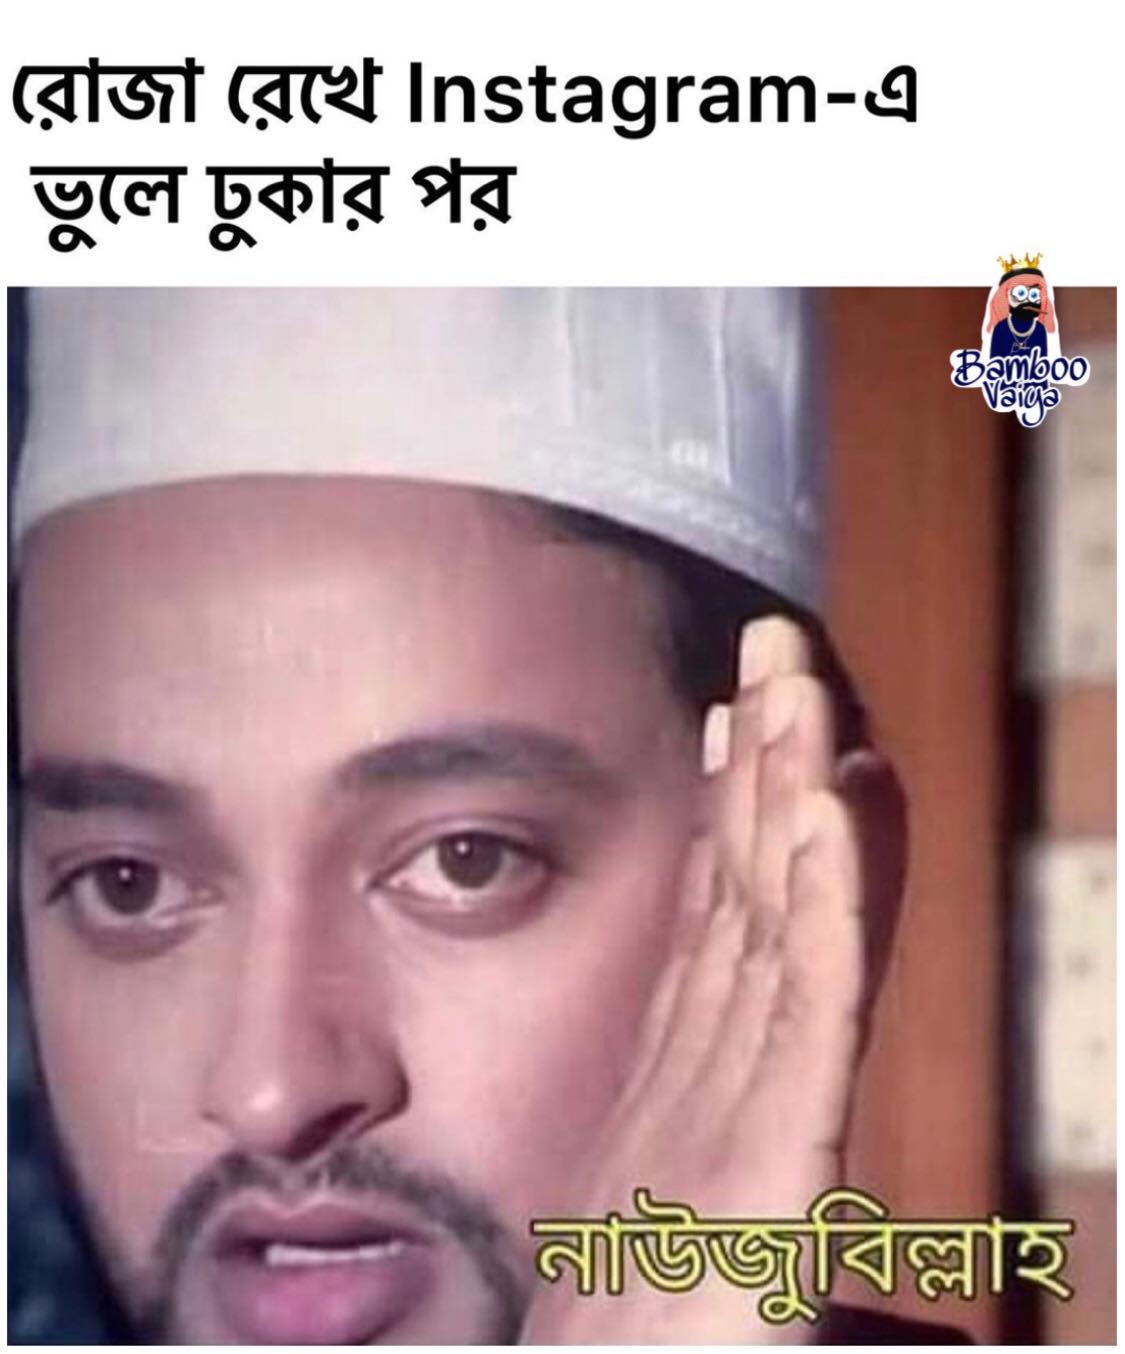
Caption: রোজা রেখে Instagram -এ ভুলে ঢোকার পর     নাউজুবিল্লাহ
Label: non-hate